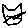
Label: cat